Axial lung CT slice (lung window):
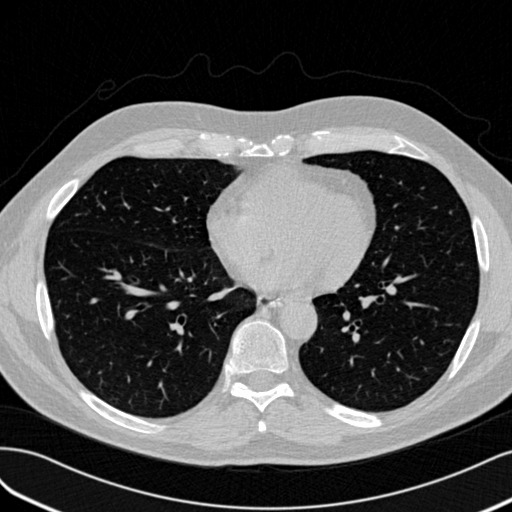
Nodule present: no